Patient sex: M
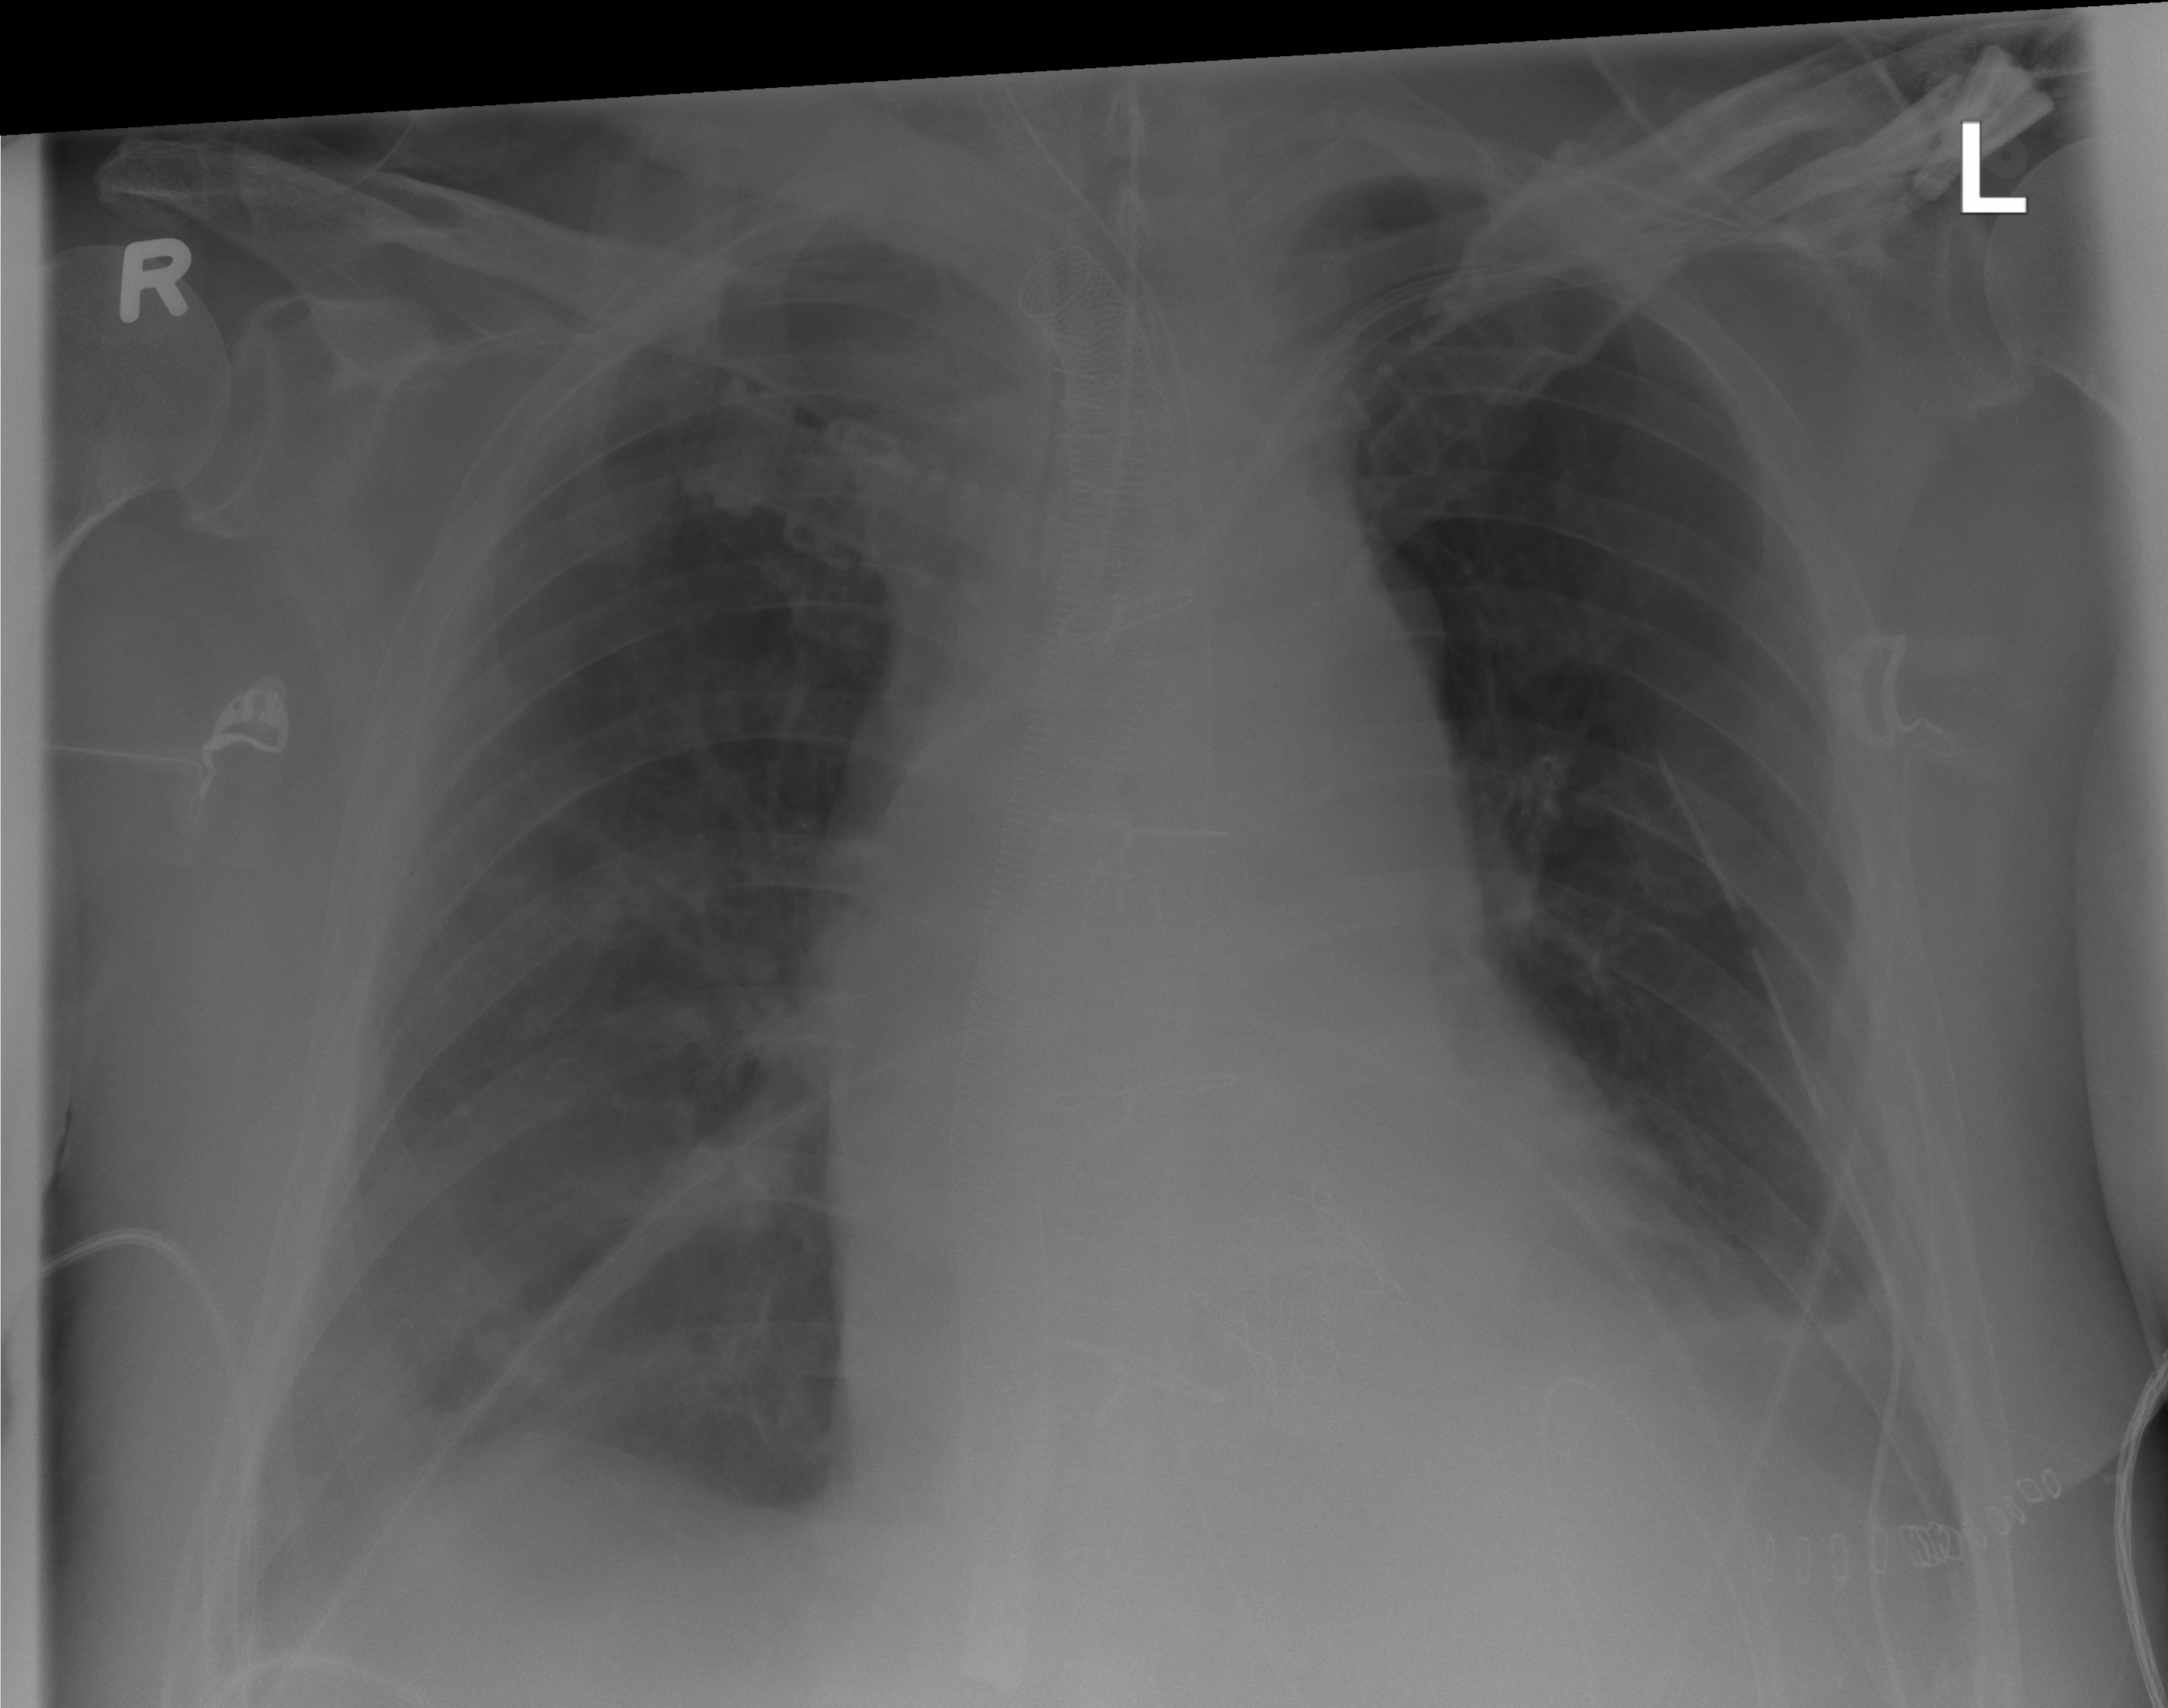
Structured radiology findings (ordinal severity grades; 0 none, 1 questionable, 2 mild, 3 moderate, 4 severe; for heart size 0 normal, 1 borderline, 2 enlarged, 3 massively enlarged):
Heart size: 2
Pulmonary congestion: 0
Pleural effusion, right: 0
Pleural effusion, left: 2
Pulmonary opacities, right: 0
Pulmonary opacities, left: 0
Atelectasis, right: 0
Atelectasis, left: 0